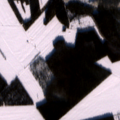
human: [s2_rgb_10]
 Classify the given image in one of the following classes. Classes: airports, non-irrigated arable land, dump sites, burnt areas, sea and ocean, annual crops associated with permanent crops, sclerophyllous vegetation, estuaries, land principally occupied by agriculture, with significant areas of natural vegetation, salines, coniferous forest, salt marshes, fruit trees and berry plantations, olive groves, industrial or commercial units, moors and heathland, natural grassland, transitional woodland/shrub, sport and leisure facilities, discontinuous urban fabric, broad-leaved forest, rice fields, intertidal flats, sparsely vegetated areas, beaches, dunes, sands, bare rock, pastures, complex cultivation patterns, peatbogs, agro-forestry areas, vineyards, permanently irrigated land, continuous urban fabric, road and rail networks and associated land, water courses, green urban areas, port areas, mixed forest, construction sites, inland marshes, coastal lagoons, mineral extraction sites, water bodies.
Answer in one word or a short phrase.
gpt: non-irrigated arable land, coniferous forest, mixed forest